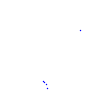
Particle: proton